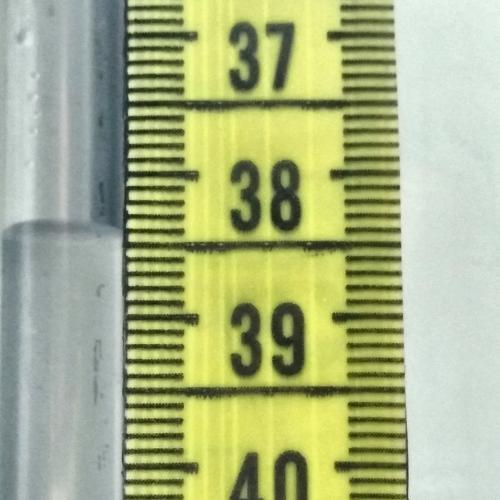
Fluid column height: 38.4 cm